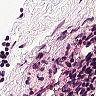
Metastatic tissue present: no